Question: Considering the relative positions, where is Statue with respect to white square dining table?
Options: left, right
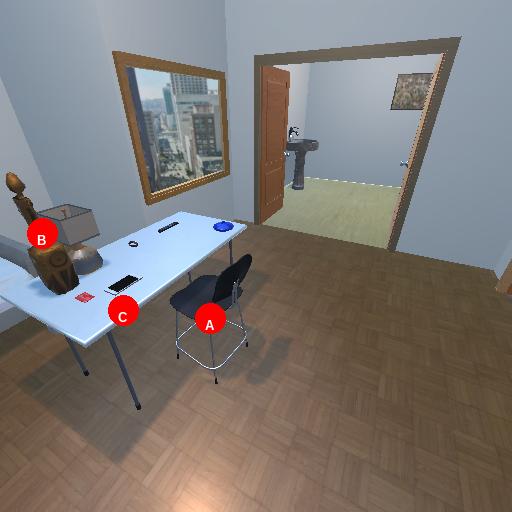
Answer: left